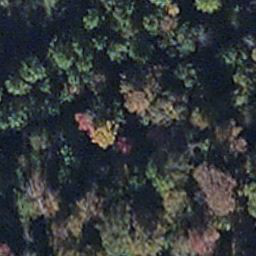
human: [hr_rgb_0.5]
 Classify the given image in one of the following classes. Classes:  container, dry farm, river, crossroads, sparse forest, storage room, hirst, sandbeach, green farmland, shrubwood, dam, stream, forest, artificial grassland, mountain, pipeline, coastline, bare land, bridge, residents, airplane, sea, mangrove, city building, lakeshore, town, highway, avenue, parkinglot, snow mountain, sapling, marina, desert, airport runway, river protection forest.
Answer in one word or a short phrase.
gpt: mangrove